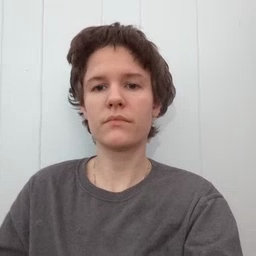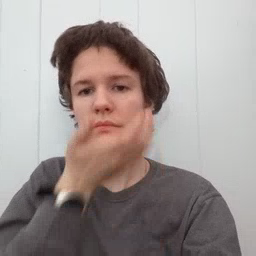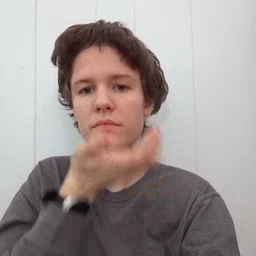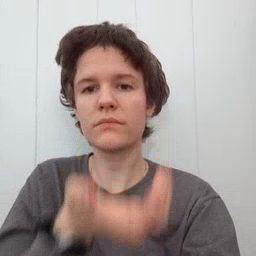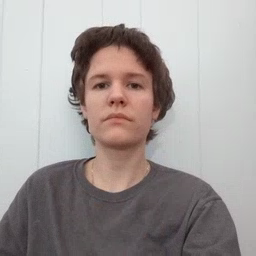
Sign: grass